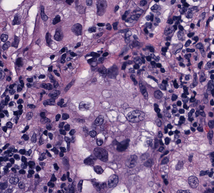
Tumor epithelial tissue: yes
Tumor-associated stroma tissue: yes
Normal tissue: no